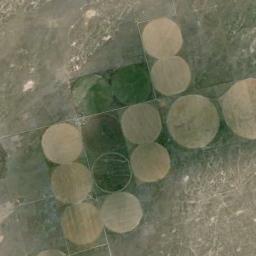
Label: circular_farmland